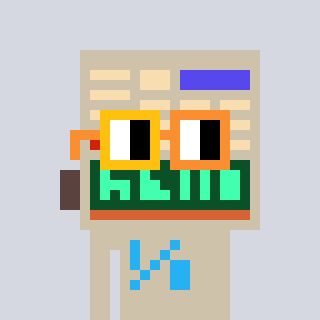
a pixel art character with square yellow and orange glasses, a calculator-shaped head and a bege-colored body on a cool background